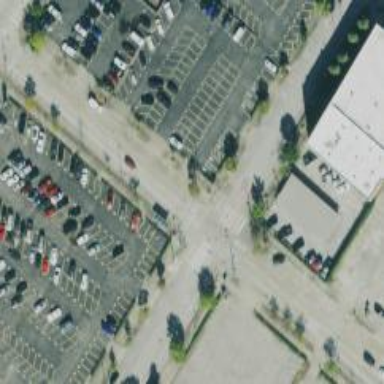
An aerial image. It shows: Pedestrian crossing with zebra markings on the footway.